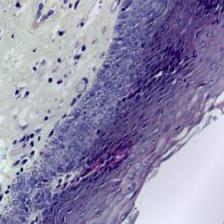
Diagnosis: Normal